Field crop: maize
Growth stage: 1
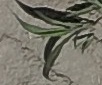
Species: sorghum